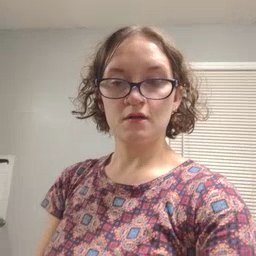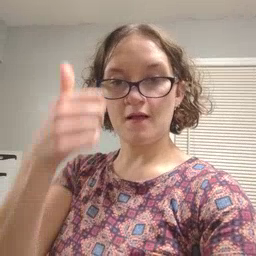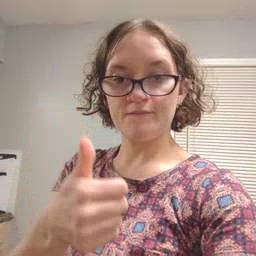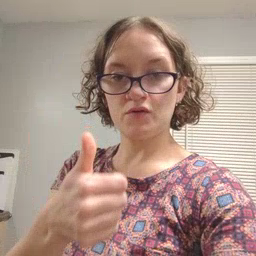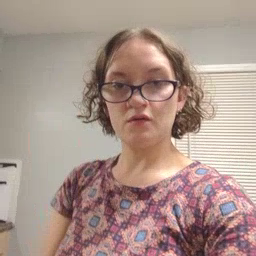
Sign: every